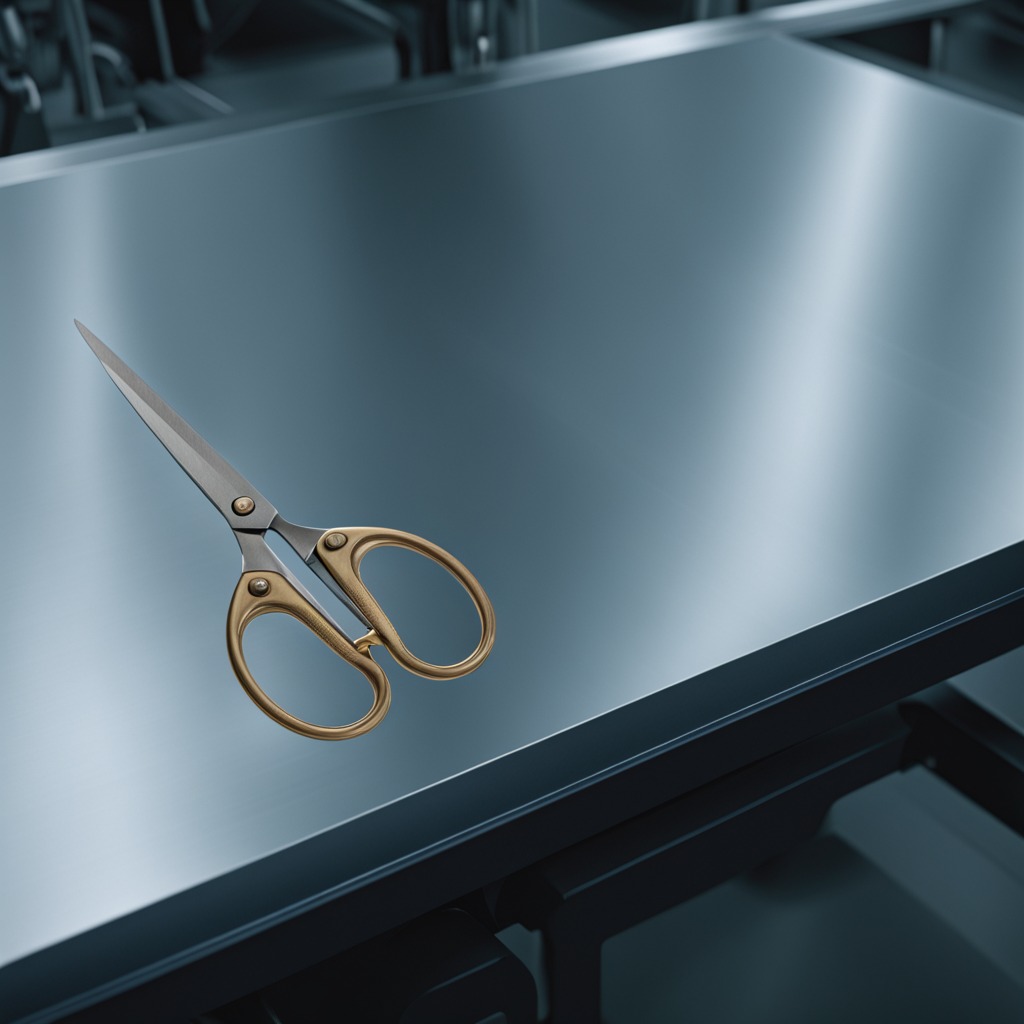
A scissor lying on a metal table in a machine shop under fluorescent lights.